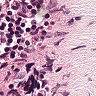
Metastatic tissue present: no